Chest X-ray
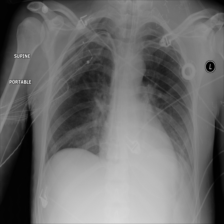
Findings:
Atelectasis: negative
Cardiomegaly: negative
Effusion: negative
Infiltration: negative
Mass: negative
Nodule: negative
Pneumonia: negative
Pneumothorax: negative
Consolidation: negative
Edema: negative
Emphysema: negative
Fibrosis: negative
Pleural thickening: negative
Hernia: negative